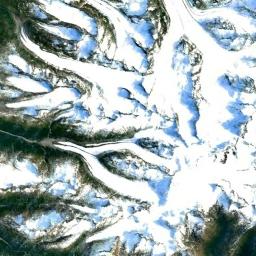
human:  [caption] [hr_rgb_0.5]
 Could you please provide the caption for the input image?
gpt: The snowberg is covered with glaciers and some U-shaped valleys are in the snowberg .

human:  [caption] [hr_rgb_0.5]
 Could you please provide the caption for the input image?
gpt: The snow berg is consist of green plants,Bare land and white snow .

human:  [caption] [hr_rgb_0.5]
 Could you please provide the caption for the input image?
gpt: A lot of snow is on the snowberg .

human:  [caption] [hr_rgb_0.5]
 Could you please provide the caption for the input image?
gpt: White, Brown, And green transitions from the peaks to the bottom of the peaks in the Snow Mountain Range .

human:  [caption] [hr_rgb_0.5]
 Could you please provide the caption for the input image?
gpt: There are much snow and some green land on the snowberg .